CT angiography, arterial phase; slice 223 of 267; volume shape [512, 512, 267], voxel spacing [0.781, 0.781, 2.4] mm
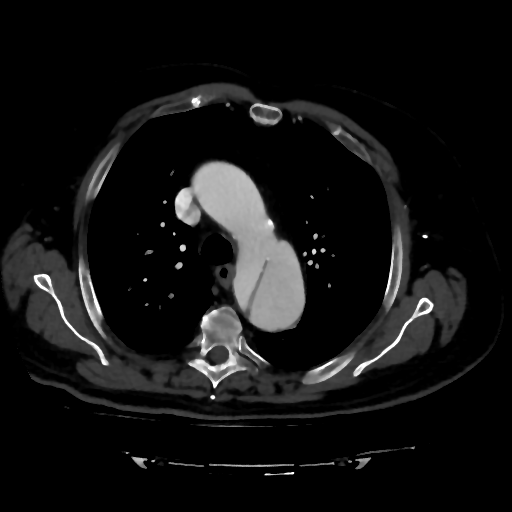
True lumen volume: 334.17 mL
False lumen volume: 274.8 mL